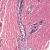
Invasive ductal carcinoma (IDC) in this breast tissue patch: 0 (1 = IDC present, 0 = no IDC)